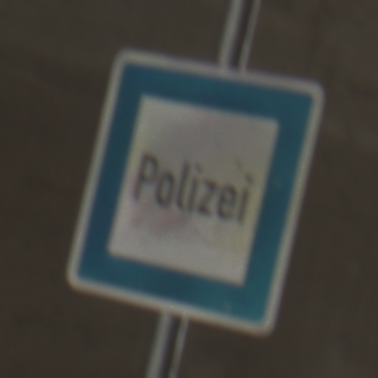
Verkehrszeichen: Polizei
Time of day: Midday
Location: Roofed (Tunnel)
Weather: NotSpecified
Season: NotSpecified
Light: Natural